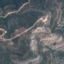
Land use / land cover class: HerbaceousVegetation